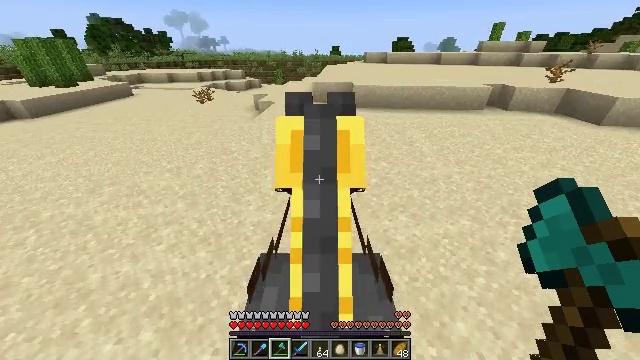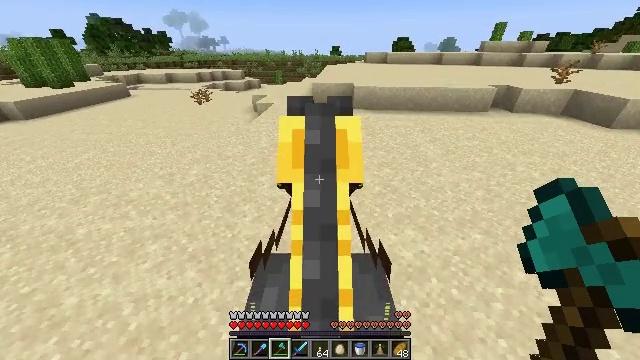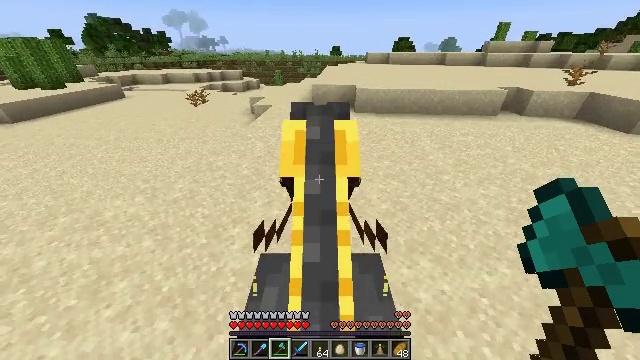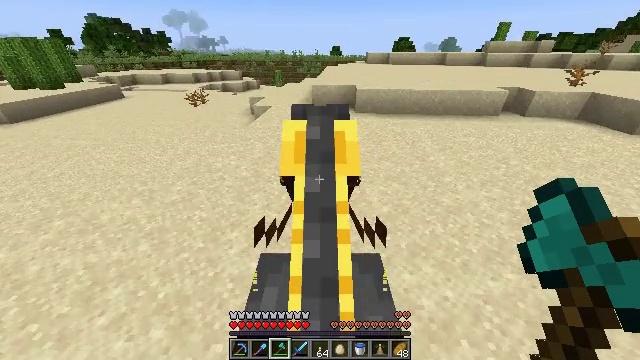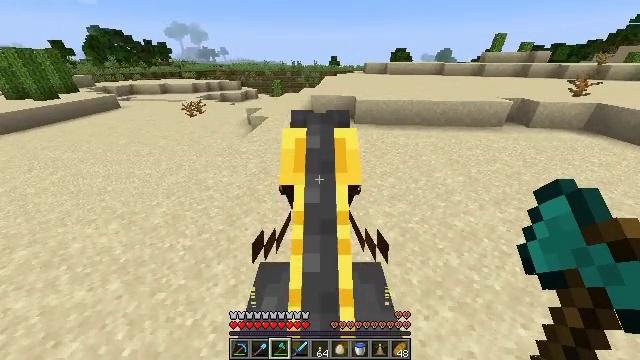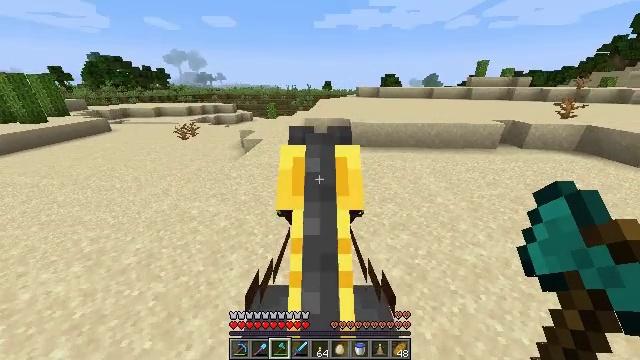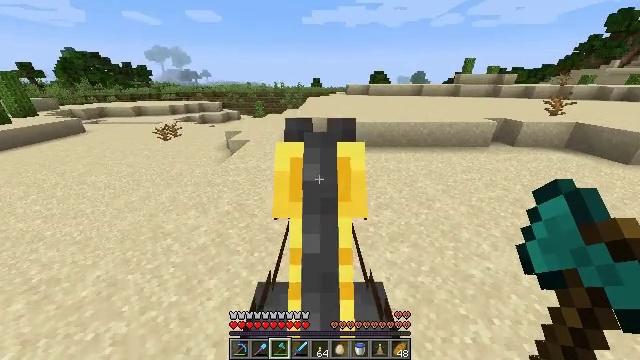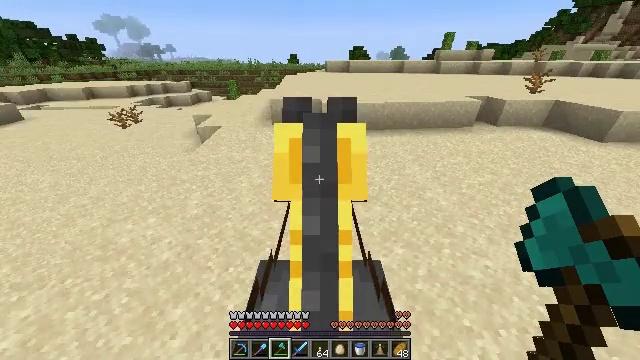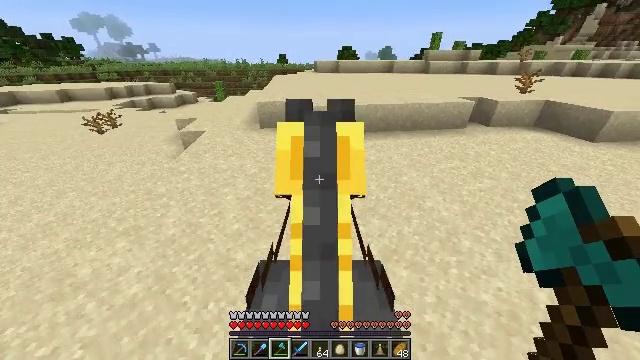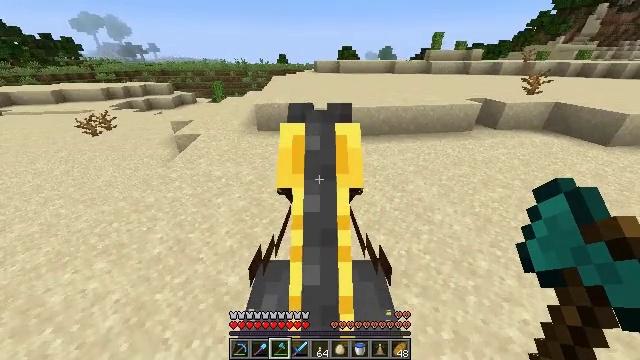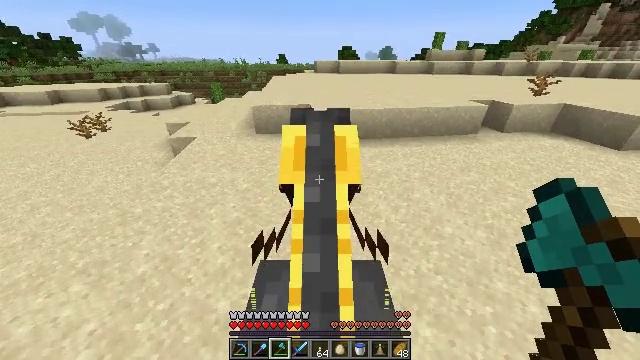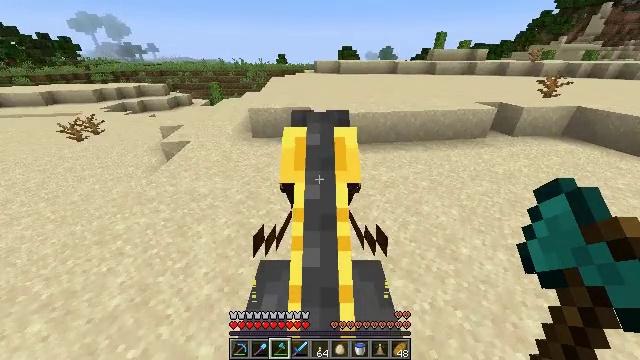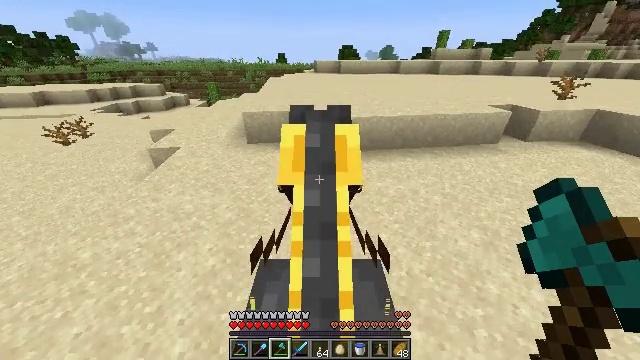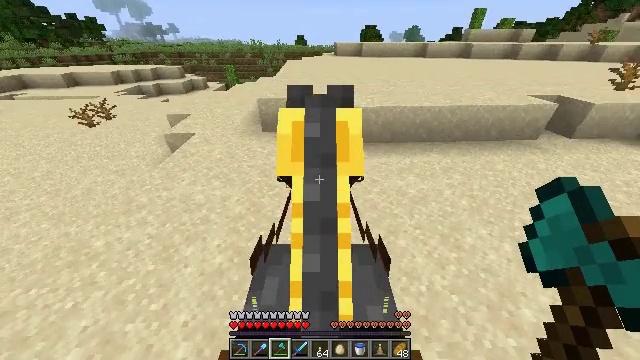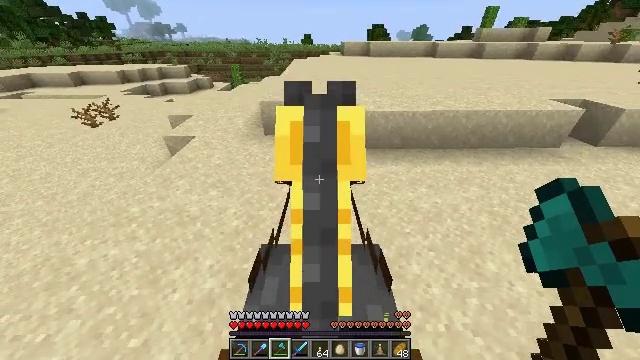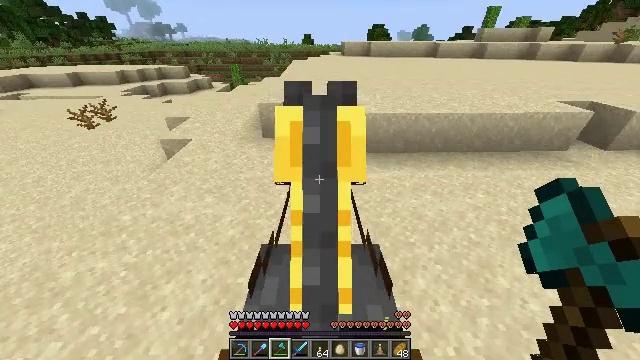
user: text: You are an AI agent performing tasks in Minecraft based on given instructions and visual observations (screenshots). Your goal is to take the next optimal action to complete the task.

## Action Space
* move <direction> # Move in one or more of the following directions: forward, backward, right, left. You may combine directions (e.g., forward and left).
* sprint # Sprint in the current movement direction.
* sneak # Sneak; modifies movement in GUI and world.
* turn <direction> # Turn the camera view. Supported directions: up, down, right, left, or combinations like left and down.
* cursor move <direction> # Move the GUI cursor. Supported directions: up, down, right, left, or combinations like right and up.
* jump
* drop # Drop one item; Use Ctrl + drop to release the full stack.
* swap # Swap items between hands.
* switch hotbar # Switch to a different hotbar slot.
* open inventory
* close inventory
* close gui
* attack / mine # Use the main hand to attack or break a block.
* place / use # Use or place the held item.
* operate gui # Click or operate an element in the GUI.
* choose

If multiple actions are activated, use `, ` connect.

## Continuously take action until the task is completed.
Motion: motion action
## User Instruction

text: Collect sandstone by mining.
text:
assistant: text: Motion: move forward, sprint
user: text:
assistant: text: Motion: move forward, sprint
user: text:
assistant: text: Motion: move forward, sprint
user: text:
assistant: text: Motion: move forward, sprint, turn right and up
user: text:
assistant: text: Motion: move forward, sprint, turn right and up
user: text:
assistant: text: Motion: move forward, sprint, turn right
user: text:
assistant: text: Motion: move forward, sprint, turn right and down
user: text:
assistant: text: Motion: move forward, sprint
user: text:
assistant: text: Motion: move forward, sprint
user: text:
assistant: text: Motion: move forward, sprint
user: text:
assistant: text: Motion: move forward, sprint
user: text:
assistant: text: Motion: move forward, sprint
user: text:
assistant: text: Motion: move forward, sprint, turn left and down
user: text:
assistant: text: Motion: move forward, sprint
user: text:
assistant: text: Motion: move forward, sprint
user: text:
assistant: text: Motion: move forward, sprint
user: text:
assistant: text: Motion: move forward, sprint
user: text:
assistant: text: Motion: move forward, sprint
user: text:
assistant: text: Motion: move forward, sprint, turn left
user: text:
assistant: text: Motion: move forward and move right, sprint, turn left
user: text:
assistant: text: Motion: move forward and move right, sprint, turn left and up
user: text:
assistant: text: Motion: move forward and move right, sprint, turn left and up
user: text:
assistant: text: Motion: move forward and move right, sprint, turn left
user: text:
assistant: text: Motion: move forward and move right, sprint
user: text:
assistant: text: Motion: move forward and move right, sprint
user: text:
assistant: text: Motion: move forward and move right, sprint
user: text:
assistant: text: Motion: move forward and move right, sprint
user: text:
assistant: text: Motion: move forward and move right, sprint
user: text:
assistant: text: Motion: move forward and move right, sprint
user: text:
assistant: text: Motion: move forward and move right, sprint